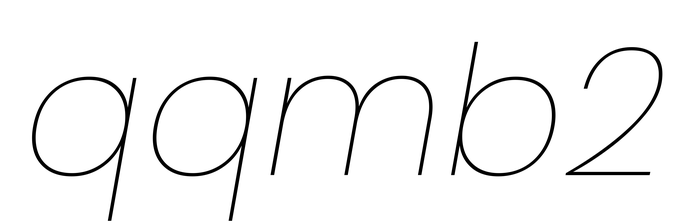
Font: Poppins-ThinItalic